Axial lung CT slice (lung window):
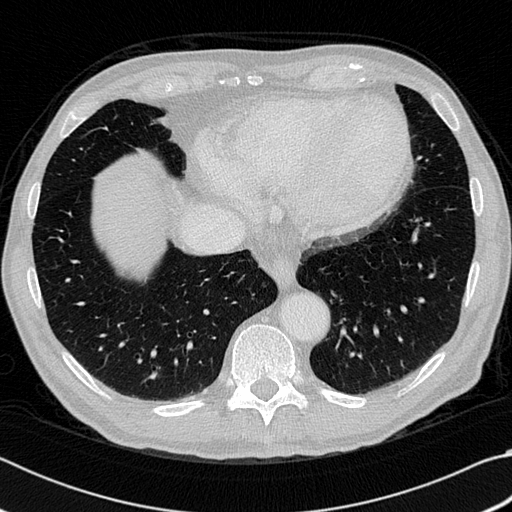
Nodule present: no